Aerial crown-view tile of a tropical tree (Barro Colorado Island, Panama), acquired 20250414:
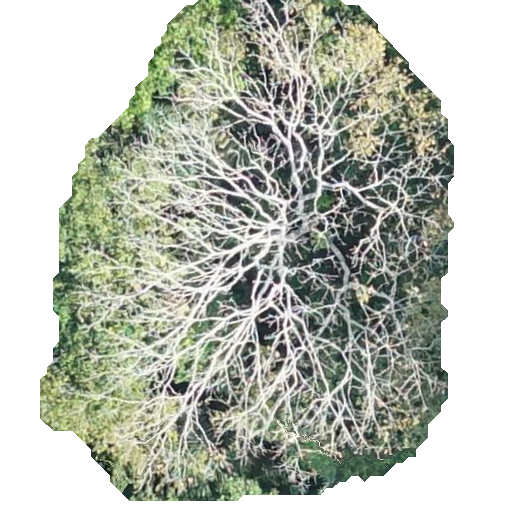
Species: Dipteryx oleifera
GBIF accepted scientific name: Dipteryx oleifera
Crown area: 250.912 m²